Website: slack
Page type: billing-address
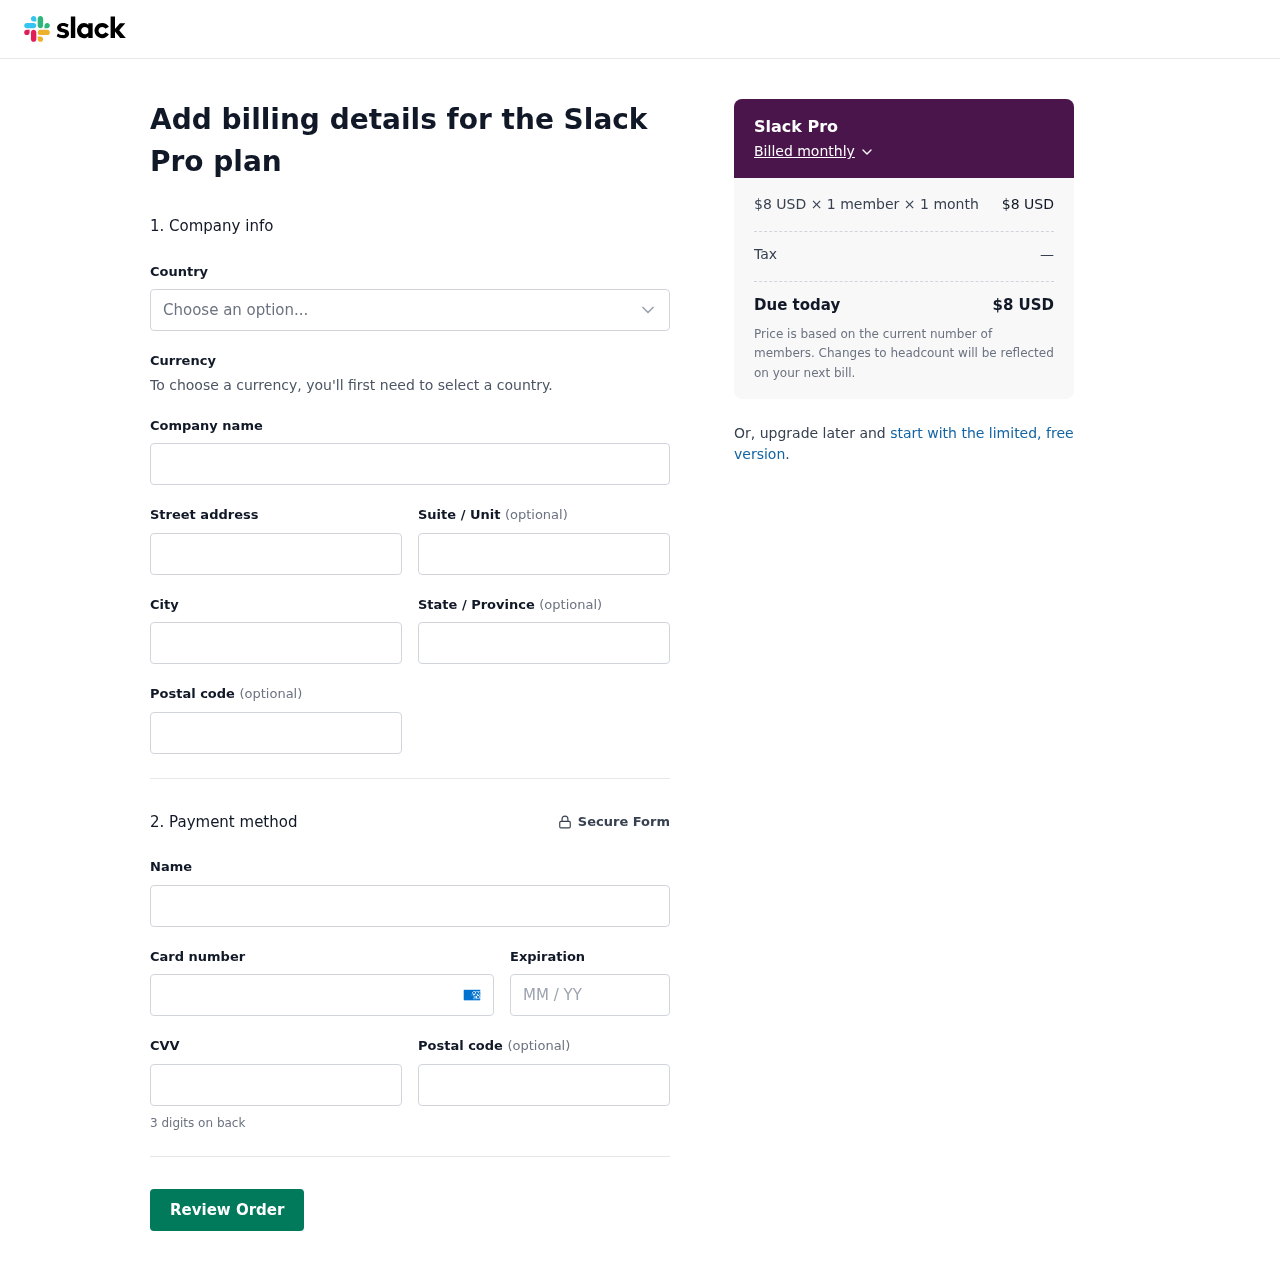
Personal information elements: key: PII_CARD_CVV
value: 8650
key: PII_CARD_EXPIRY
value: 10/30
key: PII_CARD_NUMBER
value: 3739 7004 6217 710
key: PII_CITY
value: Johnnymouth
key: PII_COUNTRY
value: United States
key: PII_FULLNAME
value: Nicole Walton
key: PII_POSTCODE
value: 49670
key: PII_POSTCODE2
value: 48215
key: PII_STATE
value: North Carolina
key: PII_STREET
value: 45089 Amber Crest
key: PII_STREET2
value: Apt. 470
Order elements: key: ORDER_PLAN_PRICE
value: $8 USD
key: ORDER_NUM_MEMBERS
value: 1 member
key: ORDER_NUM_MONTHS
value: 1 month
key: ORDER_SUBTOTAL
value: $8 USD
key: ORDER_TAX
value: —
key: ORDER_TOTAL
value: $8 USD